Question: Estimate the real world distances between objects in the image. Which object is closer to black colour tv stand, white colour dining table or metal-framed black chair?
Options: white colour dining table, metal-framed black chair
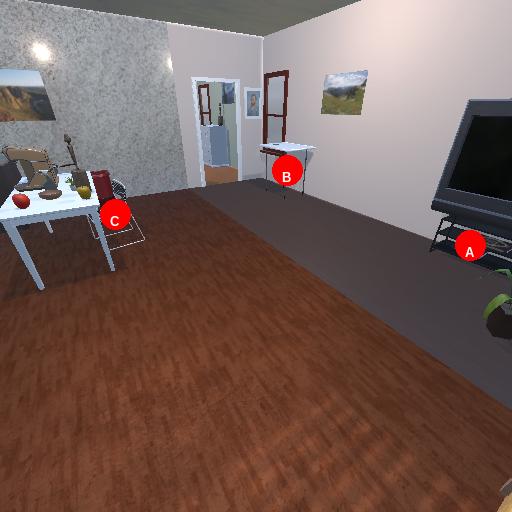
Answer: white colour dining table